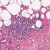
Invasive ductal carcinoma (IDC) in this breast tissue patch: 1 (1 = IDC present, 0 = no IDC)